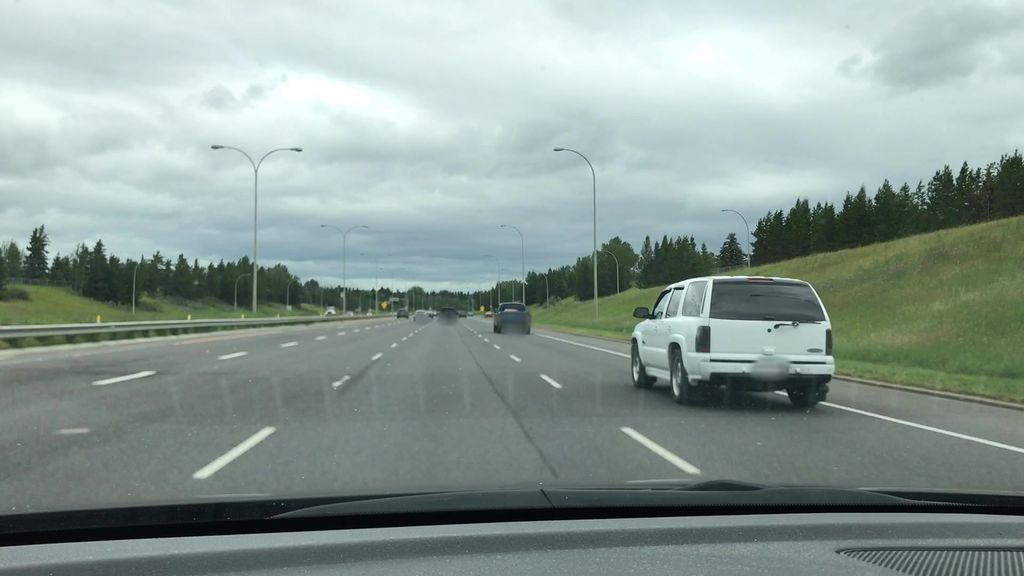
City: edmonton